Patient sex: M
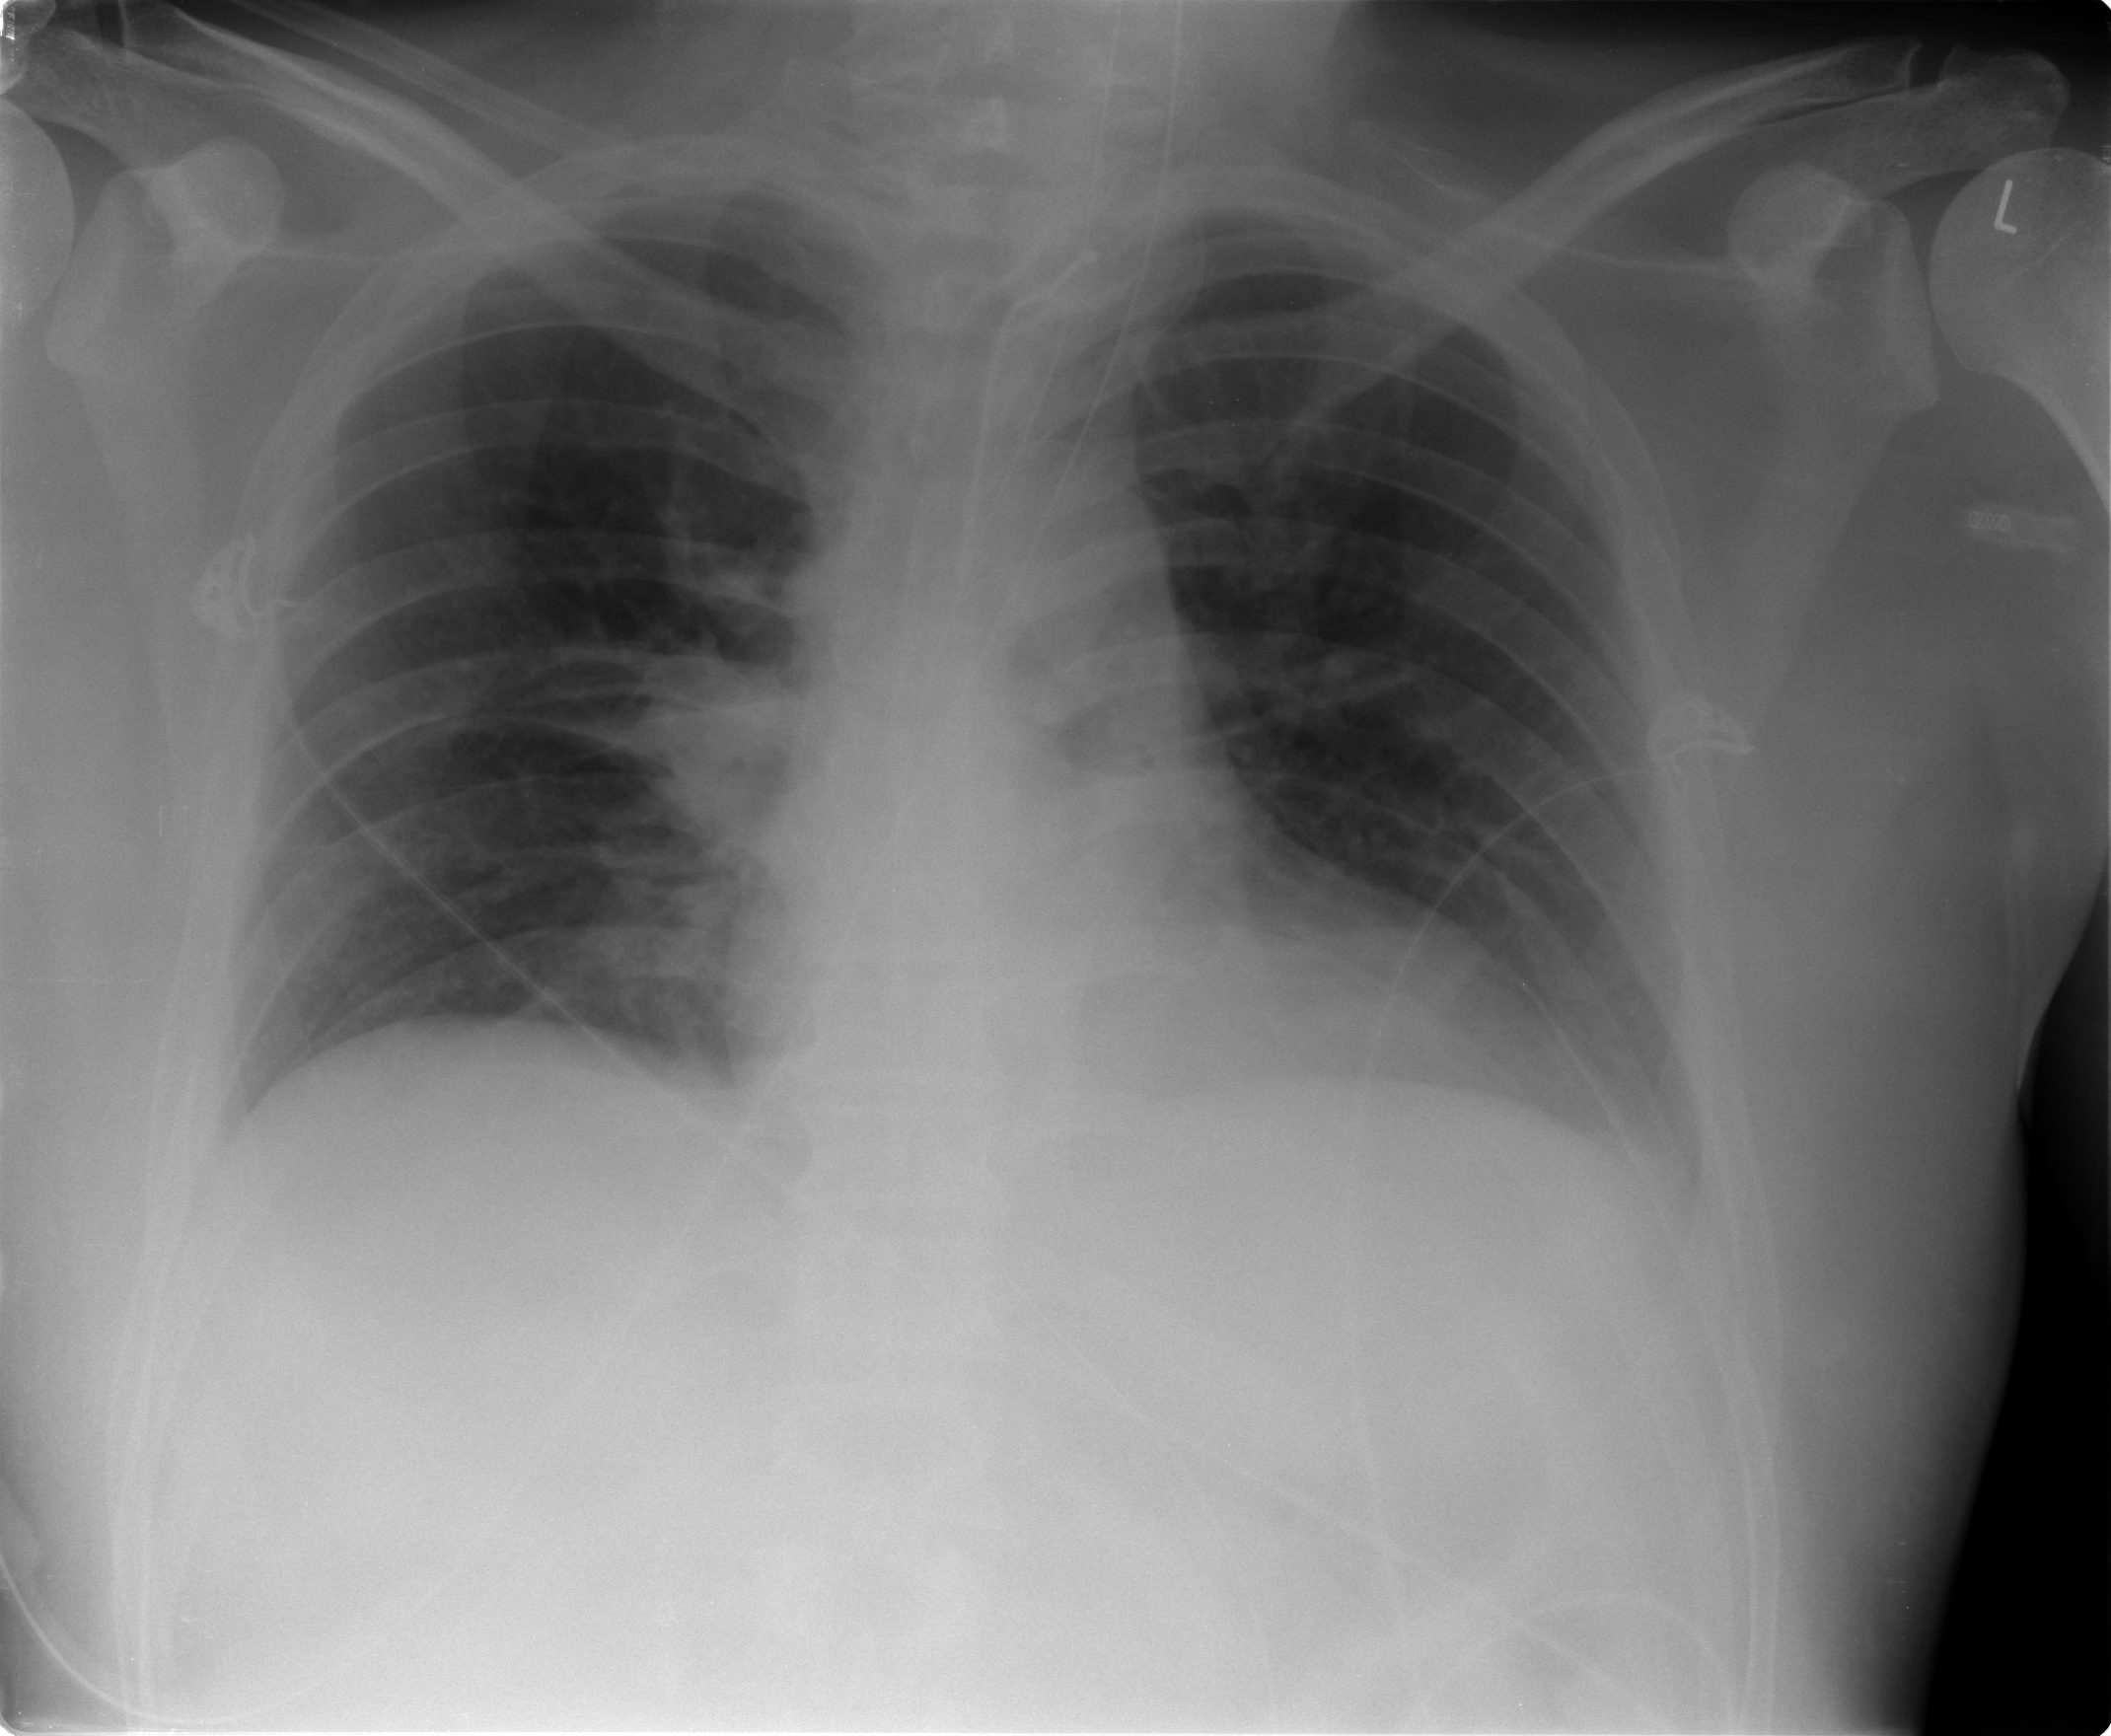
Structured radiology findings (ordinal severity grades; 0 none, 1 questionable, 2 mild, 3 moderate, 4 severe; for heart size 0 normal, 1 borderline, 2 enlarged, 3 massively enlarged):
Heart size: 2
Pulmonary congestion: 1
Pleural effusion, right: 0
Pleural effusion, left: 1
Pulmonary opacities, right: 0
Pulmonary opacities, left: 0
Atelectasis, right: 2
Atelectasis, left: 2